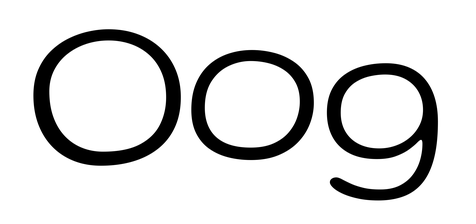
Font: Gluten_ExtraLight